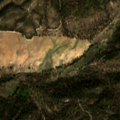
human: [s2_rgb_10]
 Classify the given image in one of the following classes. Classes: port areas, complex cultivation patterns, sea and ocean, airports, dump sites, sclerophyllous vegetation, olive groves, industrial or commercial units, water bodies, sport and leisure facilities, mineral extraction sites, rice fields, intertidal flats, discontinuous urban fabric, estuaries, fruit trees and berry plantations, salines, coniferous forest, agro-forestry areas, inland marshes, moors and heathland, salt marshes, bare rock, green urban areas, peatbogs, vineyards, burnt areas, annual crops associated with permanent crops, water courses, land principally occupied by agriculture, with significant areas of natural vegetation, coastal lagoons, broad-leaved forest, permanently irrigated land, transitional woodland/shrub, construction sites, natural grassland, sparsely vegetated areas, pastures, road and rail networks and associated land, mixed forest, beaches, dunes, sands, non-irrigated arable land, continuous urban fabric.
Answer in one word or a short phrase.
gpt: permanently irrigated land, agro-forestry areas, broad-leaved forest, transitional woodland/shrub